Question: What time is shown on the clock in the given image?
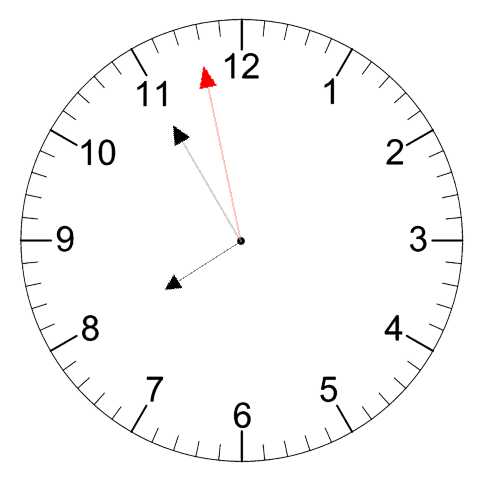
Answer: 07:54:58